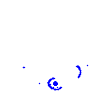
Particle: electron